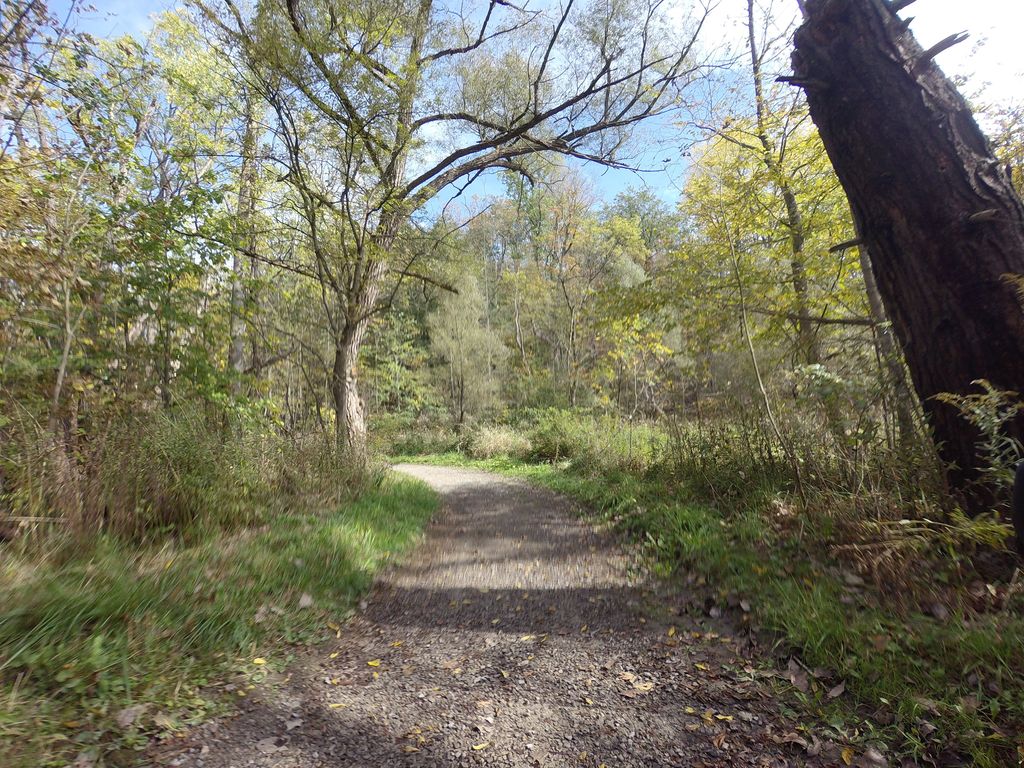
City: hamilton